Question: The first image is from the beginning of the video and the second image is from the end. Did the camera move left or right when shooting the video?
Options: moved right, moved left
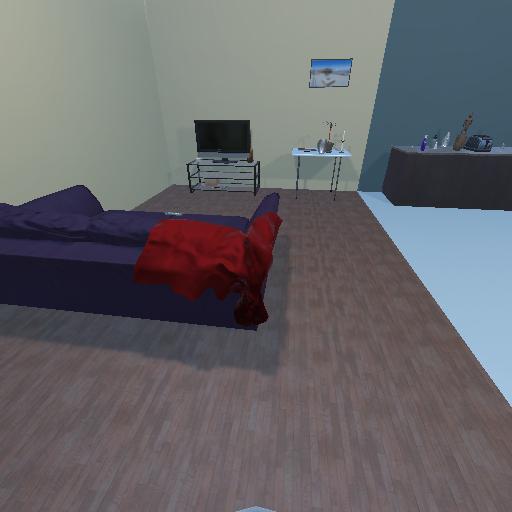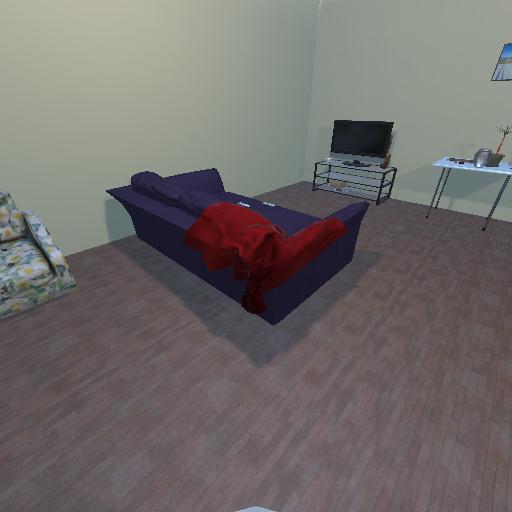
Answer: moved right